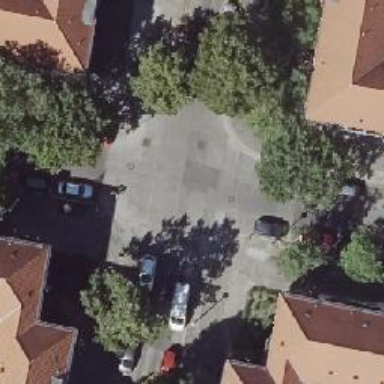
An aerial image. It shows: Residential road with concrete plates surface. There are sidewalks on both sides.